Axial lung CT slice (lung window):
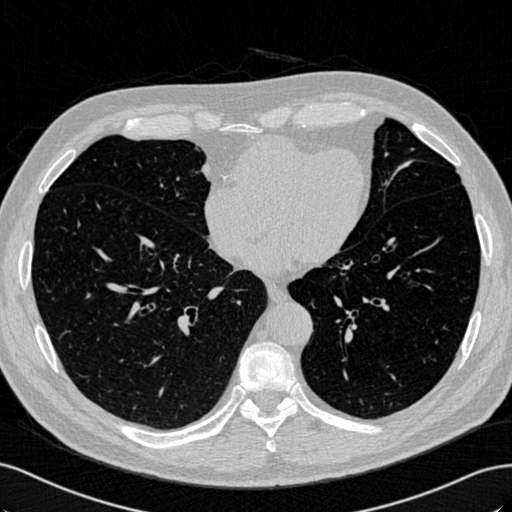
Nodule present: no